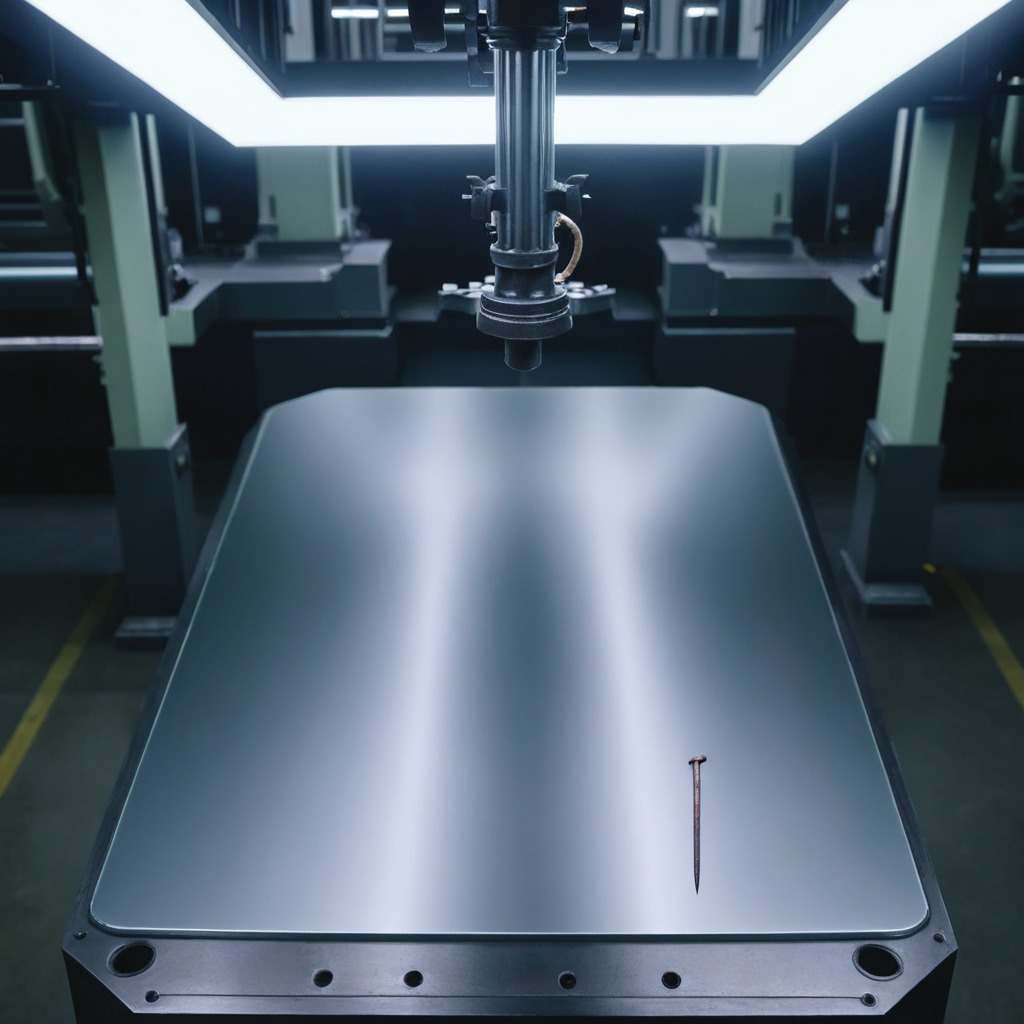
A nail is lying on the metal table in a machine shop under fluorescent lights.